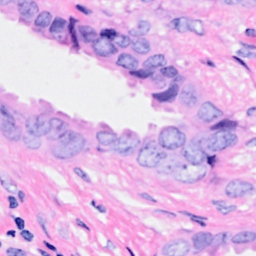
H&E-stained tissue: Breast